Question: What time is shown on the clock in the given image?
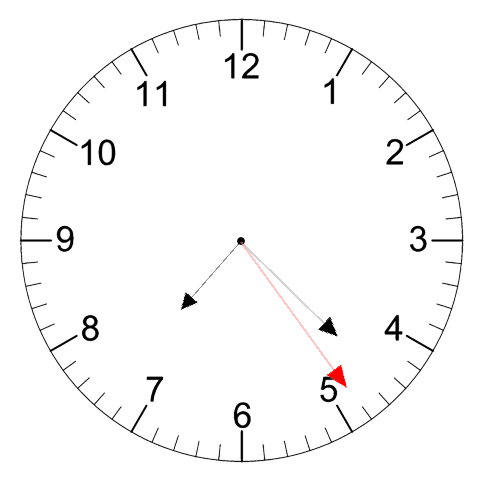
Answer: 07:22:24